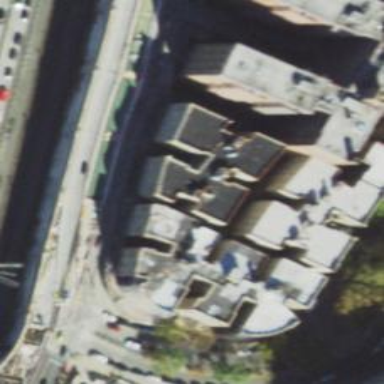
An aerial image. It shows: Building.